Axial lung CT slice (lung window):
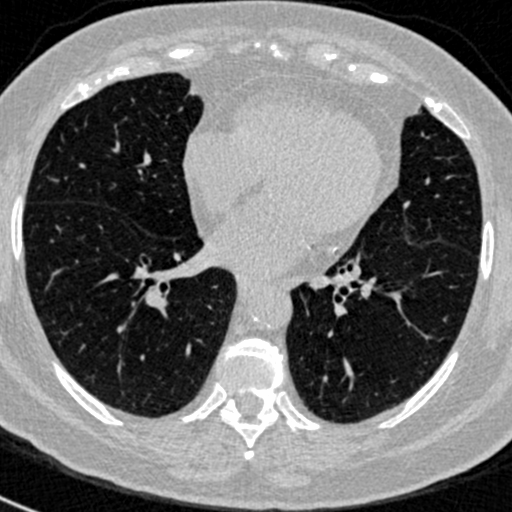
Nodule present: no